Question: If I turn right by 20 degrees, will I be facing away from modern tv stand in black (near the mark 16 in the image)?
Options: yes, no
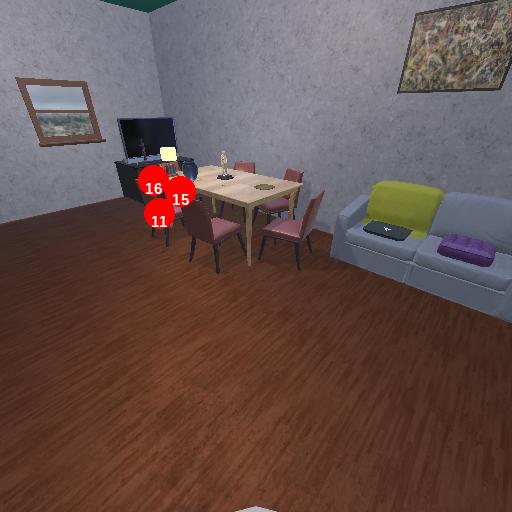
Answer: yes